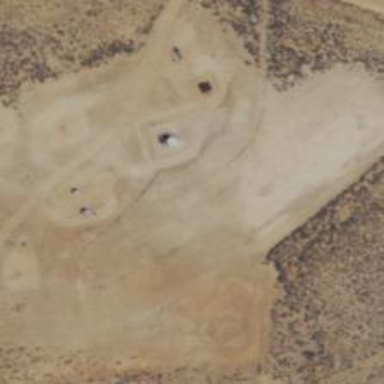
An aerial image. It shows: Storage tank that is man-made.